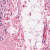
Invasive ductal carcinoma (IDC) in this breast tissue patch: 0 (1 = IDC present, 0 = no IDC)